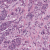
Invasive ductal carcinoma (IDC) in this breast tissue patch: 1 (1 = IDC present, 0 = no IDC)